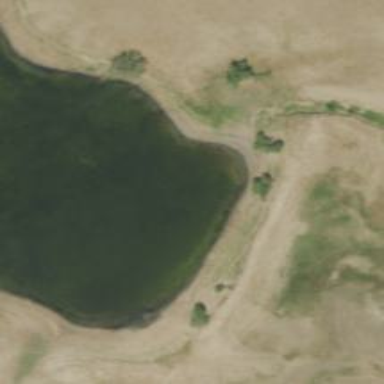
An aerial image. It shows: Reservoir area.